Interaction volume radius: 10 \u00c5
Interaction volume height: 30 \u00c5
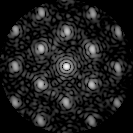
Disorder parameter: 0.3027